This wavelet scalogram was computed from a rotor test-rig vibration snapshot. What is the most likely rotor condition (normal, misalignment, unbalance, looseness)?
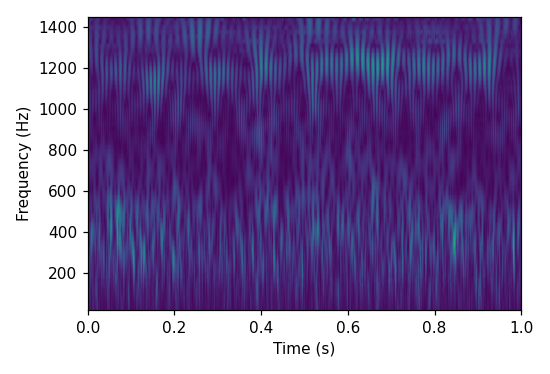
Answer: misalignment